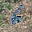
Label: 6